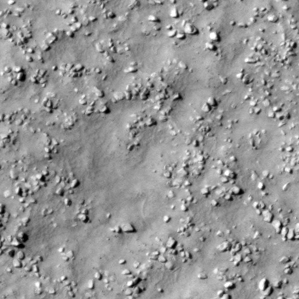
Label: non_frost